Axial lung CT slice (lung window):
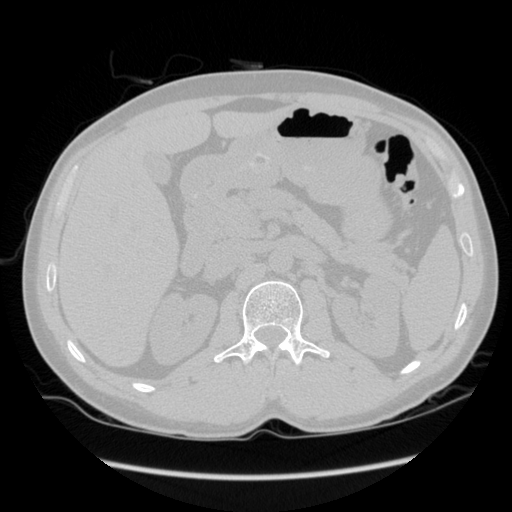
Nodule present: no